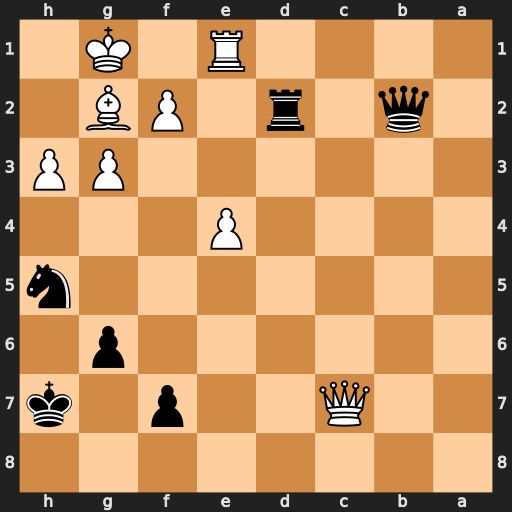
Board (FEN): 8/2Q2p1k/6p1/7n/4P3/6PP/1q1r1PB1/4R1K1
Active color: b
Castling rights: -
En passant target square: -
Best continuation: Rxf2 Kh1 Rxg2 Qxf7+ Ng7